Question: This is my scenario: I have an app with TabBar and NavigationController using storyboard. TabBar has item A and item B, both an identical UITableViewController and cells prototypes, it only fetch the info from different locations.
How can I identify from which UIStoryBoardSegue it came? Or there is a better way to do this (maybe duplicate Xib and UIViewController)?
Here a picture of my UIStoryBoard:
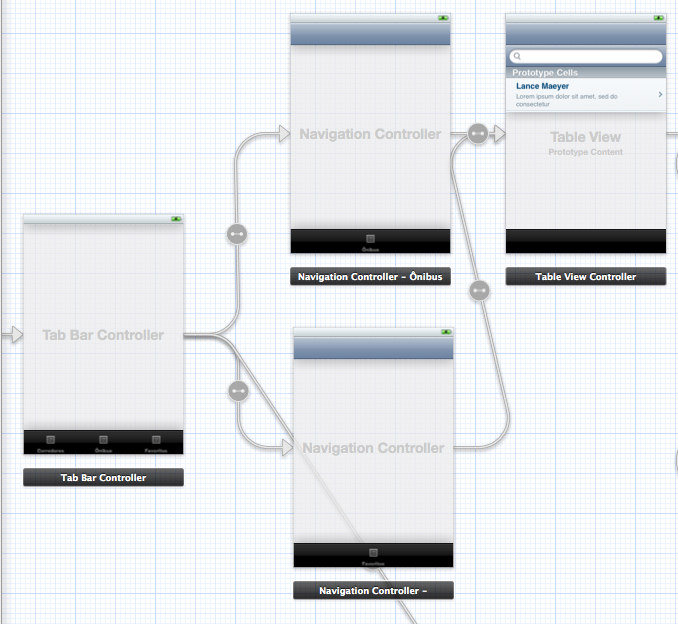
Answer: Seems strange to have two Navigation Controllers pointing to the same Table View. Why don't you just copy the Table View in the Story Board and use the same class?